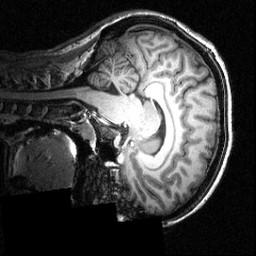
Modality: T1w
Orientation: sagittal
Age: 24
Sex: female
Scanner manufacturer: siemens
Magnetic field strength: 3.951 T
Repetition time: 1.5 s
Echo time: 0.00335 s